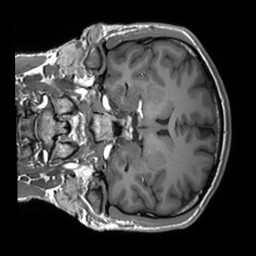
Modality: T1w
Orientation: coronal
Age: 27
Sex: male
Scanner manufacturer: siemens
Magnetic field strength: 3 T
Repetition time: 1.8 s
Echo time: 0.00232 s